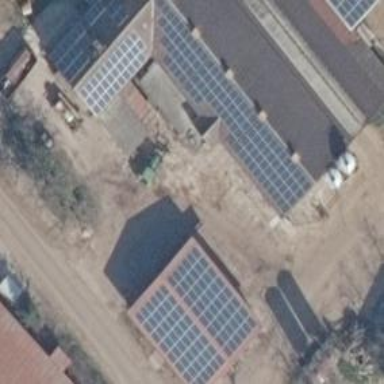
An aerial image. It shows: Building featuring small installation solar photovoltaic panel for electricity generation.